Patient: sex F, age 61
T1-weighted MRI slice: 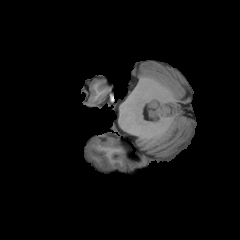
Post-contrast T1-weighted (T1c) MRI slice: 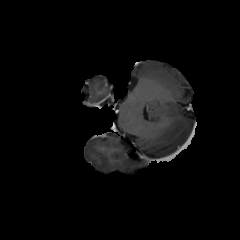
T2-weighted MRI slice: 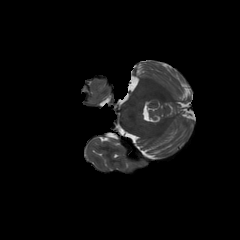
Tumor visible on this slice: no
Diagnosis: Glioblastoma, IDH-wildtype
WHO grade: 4